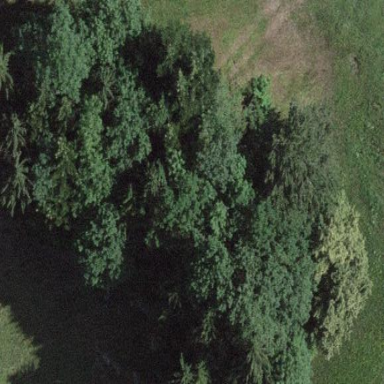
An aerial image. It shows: Beautiful woodland area.